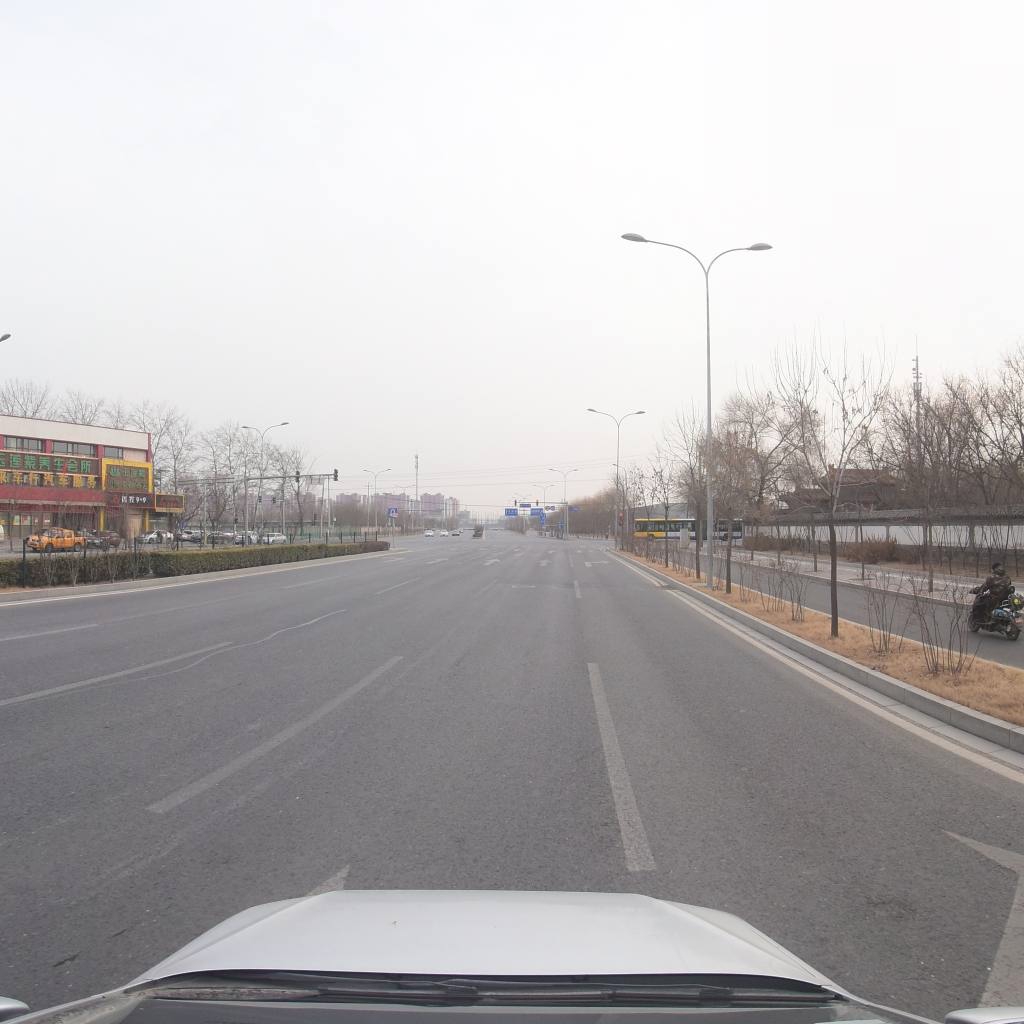
Region: Fengtai
Road damage annotations: longitudinal patch